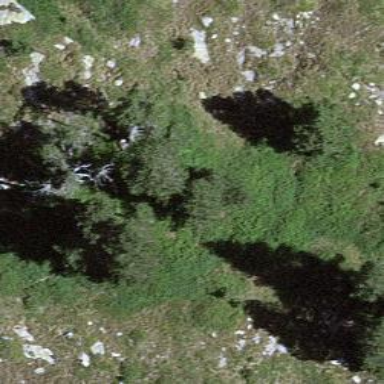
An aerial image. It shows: Patch of scrub vegetation.